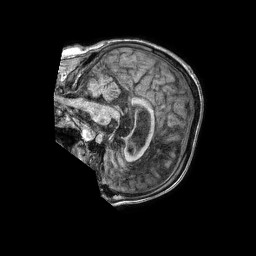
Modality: T1w
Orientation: sagittal
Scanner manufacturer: philips
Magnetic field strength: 1.5 T
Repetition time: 0.007788 s
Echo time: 0.00357 s